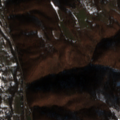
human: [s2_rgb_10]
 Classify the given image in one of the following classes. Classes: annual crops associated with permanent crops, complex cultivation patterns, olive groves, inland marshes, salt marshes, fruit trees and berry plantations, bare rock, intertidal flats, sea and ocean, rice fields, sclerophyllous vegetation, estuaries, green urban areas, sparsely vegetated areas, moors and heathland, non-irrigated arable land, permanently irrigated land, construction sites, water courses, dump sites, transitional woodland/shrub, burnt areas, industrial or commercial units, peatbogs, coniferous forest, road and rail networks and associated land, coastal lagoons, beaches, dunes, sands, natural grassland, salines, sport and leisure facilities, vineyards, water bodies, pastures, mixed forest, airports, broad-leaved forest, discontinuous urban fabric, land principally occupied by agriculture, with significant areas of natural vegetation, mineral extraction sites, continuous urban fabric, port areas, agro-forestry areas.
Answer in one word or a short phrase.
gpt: land principally occupied by agriculture, with significant areas of natural vegetation, broad-leaved forest